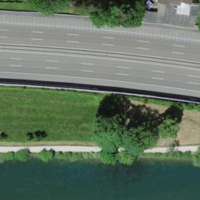
EUNIS habitat code: 57
Species observed at this site:
Dipsacus fullonum